You are looking at the unprocessed time series of a bearing vibration snapshot. What is the most likely bearing condition (normal, inner_race, outer_race, ball)?
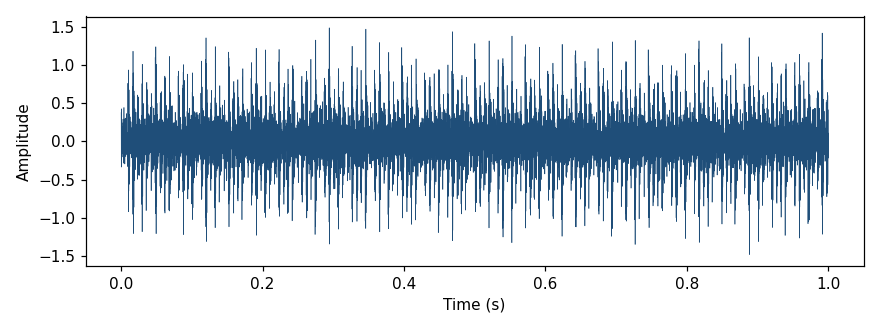
Answer: inner_race